Field crop: maize
Growth stage: 2
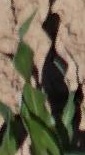
Species: maize